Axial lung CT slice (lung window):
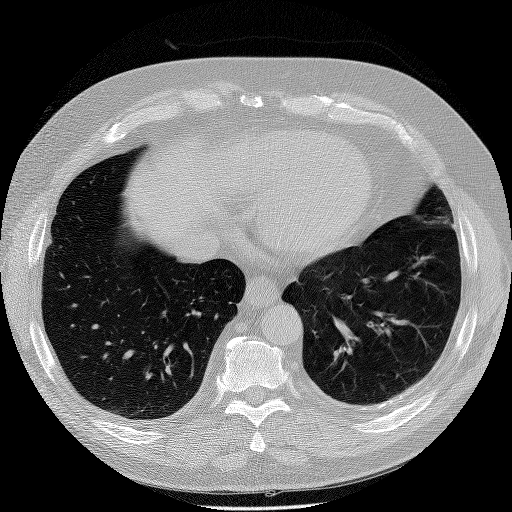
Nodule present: no